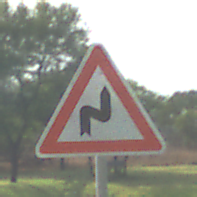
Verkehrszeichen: DoppelkurveRechts
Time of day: MorningAfternoon
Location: Outdoor (Nature)
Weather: PartlyCloudy
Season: NotSpecified
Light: Natural